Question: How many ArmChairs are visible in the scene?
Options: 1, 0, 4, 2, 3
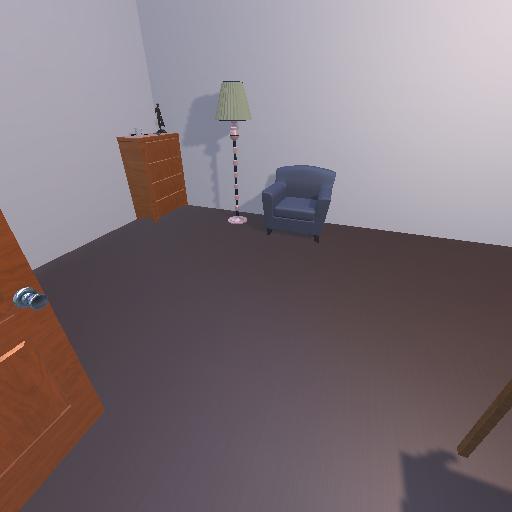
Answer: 1